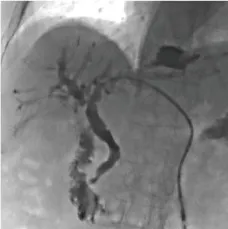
The examination results of Case 1 after 125I implantation. (F) The images of duodenography and cholangiography.
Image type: radiology (x_ray)